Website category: sports
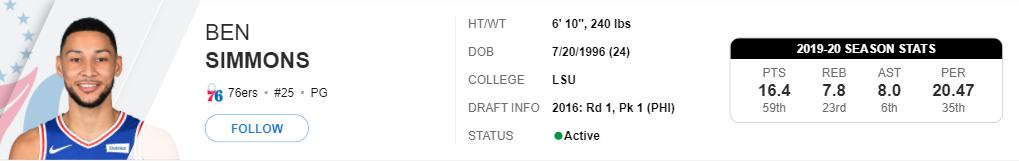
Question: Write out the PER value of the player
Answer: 20.47

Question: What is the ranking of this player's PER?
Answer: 35th

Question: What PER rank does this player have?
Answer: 35th

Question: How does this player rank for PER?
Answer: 35th

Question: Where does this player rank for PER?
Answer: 35th

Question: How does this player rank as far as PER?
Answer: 35th

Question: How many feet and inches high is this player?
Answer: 6' 10"

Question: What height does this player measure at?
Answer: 6' 10"

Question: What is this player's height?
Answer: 6' 10"

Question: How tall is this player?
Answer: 6' 10"

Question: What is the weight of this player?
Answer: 240 lbs

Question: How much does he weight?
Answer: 240 lbs

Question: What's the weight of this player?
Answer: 240 lbs

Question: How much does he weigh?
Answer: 240 lbs

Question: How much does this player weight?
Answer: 240 lbs